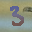
Label: 3